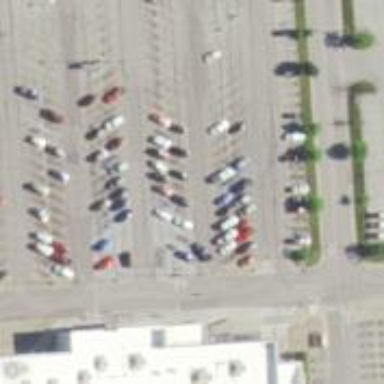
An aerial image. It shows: Trolley bay.